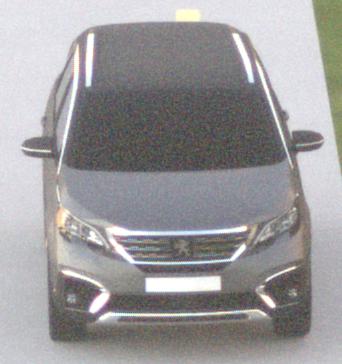
Make: Peugeot
Model: 5008 1.2 PureTech 130 Active
Detailed model: 5008 (II) (03/17 - 09/20)
Model produced from: 2017/03
Model produced until: 2018/07
Doors: 5
Color: gray
Road condition: dry road
Daytime: sunrise or sunset
Contrast: low contrast